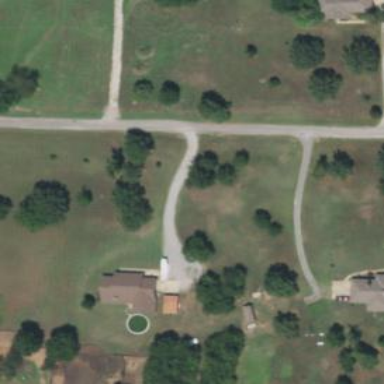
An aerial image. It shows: Driveway leading to service road.